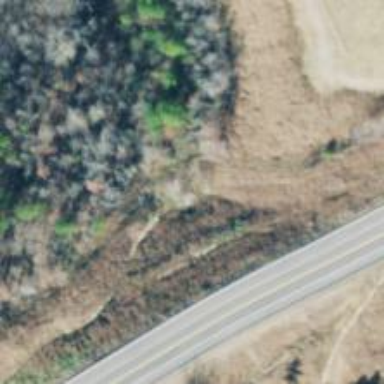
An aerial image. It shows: Culvert tunnel.